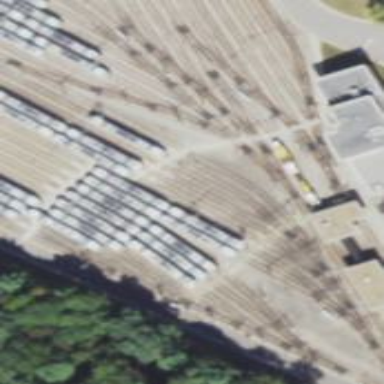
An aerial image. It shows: Light rail yard with electrified contact lines.